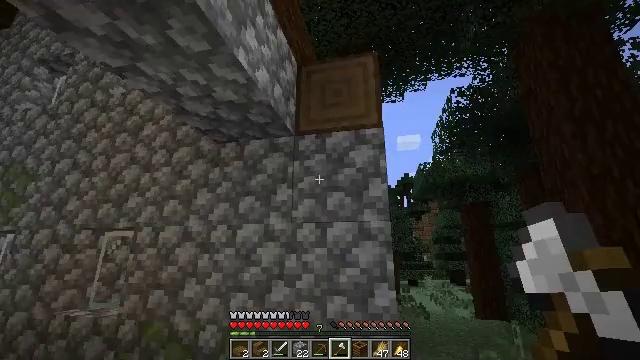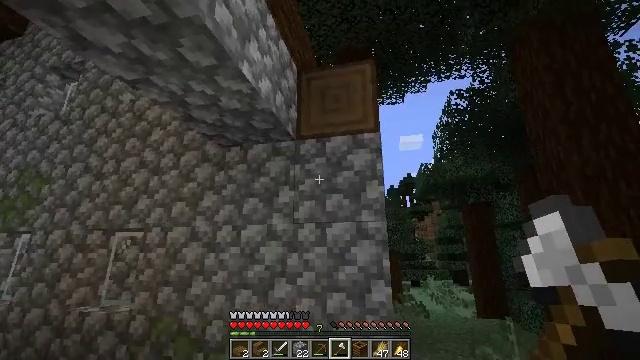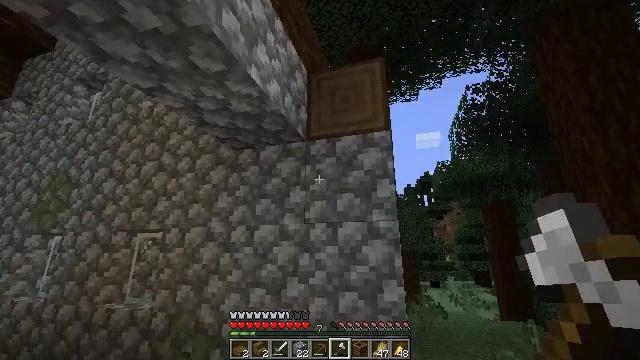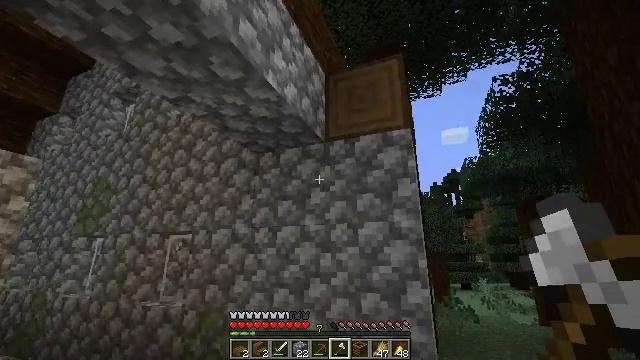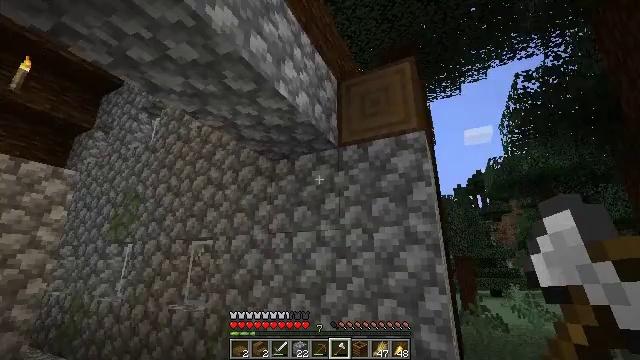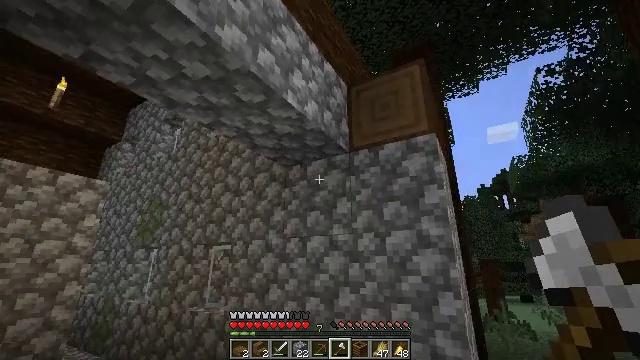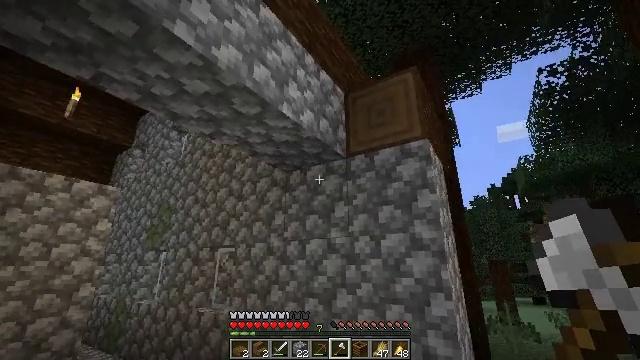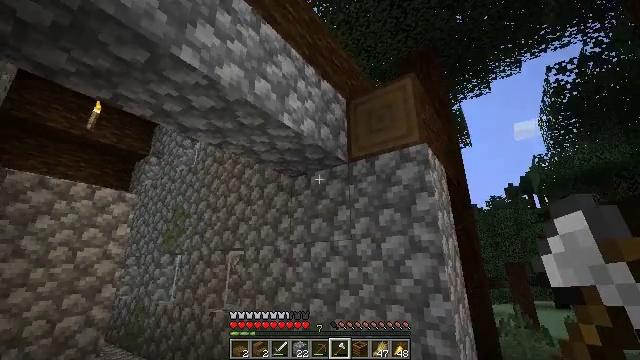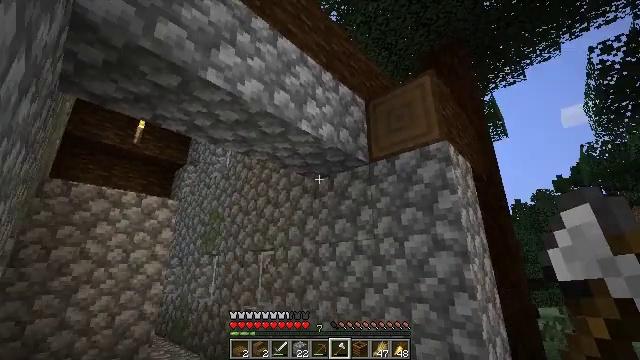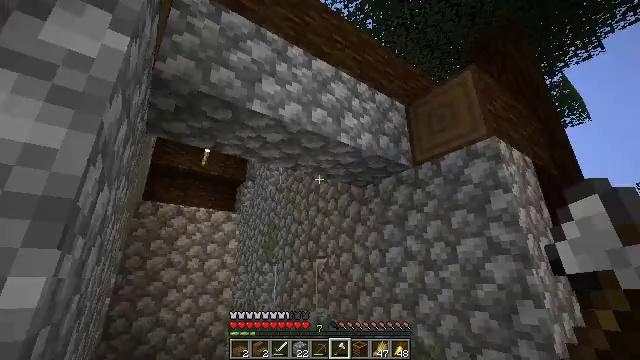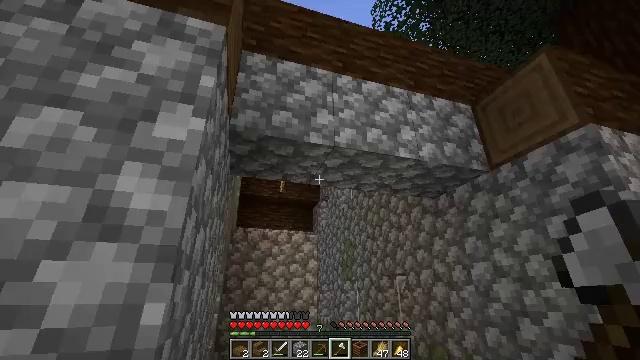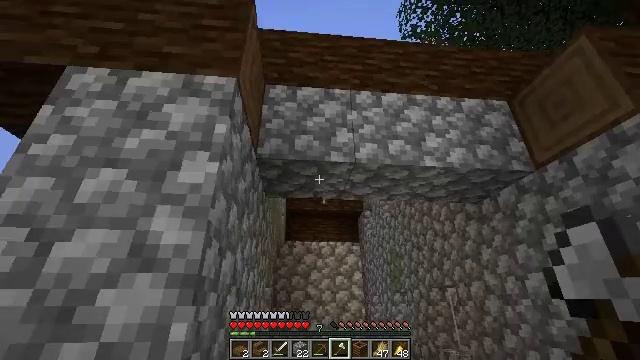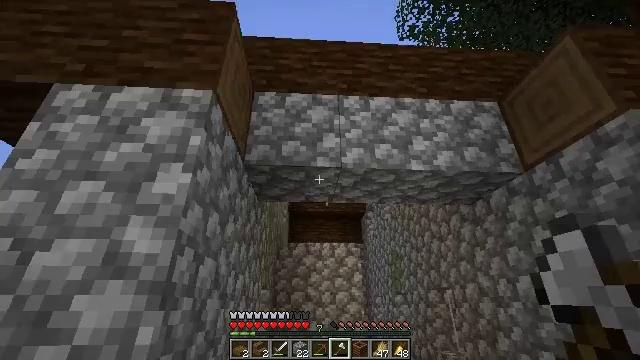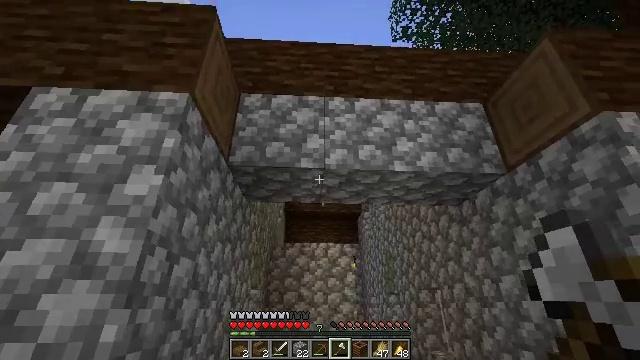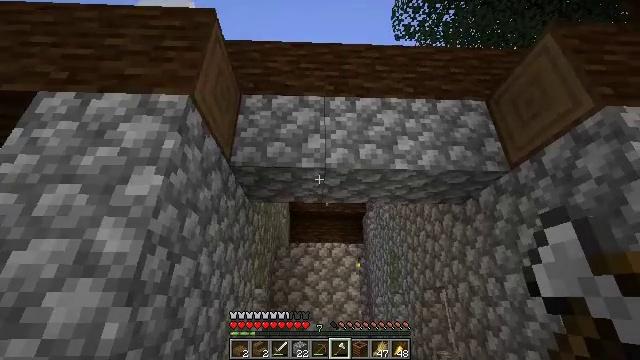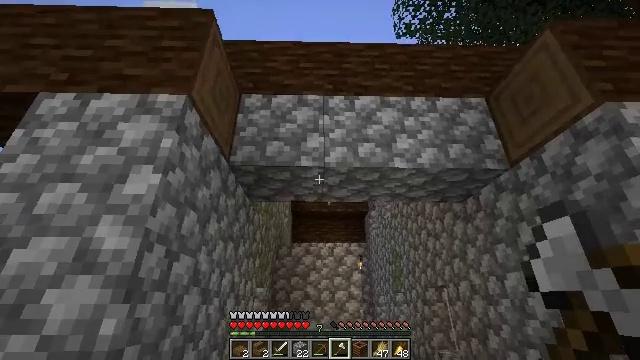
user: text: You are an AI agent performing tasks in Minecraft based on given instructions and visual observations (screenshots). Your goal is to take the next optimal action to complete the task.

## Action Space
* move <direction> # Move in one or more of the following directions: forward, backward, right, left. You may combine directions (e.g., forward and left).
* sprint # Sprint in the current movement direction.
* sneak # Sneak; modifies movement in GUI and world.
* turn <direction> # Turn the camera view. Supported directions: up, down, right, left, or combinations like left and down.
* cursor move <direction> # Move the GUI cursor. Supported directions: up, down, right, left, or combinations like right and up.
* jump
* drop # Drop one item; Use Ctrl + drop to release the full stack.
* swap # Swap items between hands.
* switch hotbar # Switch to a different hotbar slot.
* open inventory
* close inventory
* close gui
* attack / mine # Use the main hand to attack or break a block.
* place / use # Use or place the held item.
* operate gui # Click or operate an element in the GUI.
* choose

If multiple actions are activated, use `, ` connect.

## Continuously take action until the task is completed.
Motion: motion action
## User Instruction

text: Mine cobblestone underground.
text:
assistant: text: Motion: move back
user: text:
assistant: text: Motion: move back, turn left
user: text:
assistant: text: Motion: move back, turn left
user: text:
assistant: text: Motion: move back, turn left and up
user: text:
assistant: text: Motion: move back and move right, turn left
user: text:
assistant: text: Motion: move back and move right, turn left
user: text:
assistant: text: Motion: move back and move right, turn left
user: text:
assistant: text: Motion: move back and move right, turn left
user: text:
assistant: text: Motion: move right, turn left and up
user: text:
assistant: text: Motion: move right, turn left and up
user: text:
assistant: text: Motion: move right, turn left and up
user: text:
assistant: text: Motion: move right, turn left
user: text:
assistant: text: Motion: no_op
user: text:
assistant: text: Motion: turn left
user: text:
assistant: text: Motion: no_op
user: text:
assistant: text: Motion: turn left
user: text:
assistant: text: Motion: turn left
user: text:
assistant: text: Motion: move back
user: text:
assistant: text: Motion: move back
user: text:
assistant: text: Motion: move back
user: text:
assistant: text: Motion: move back, turn right
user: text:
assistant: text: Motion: turn right and down
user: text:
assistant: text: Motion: turn down
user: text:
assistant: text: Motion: turn down
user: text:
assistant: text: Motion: turn down
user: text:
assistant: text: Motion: turn down
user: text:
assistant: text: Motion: turn down
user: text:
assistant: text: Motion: move forward and move right, turn left and down
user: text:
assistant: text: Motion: move forward and move right, turn down
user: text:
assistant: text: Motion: move forward and move right